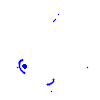
Particle: electron